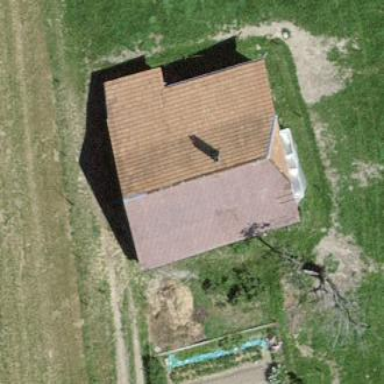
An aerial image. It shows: Farm building.